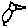
Label: bird